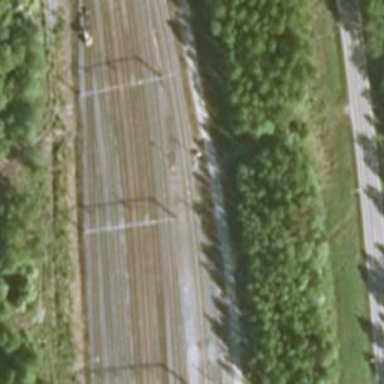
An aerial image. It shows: Railway track with electrified contact lines. This is siding track.